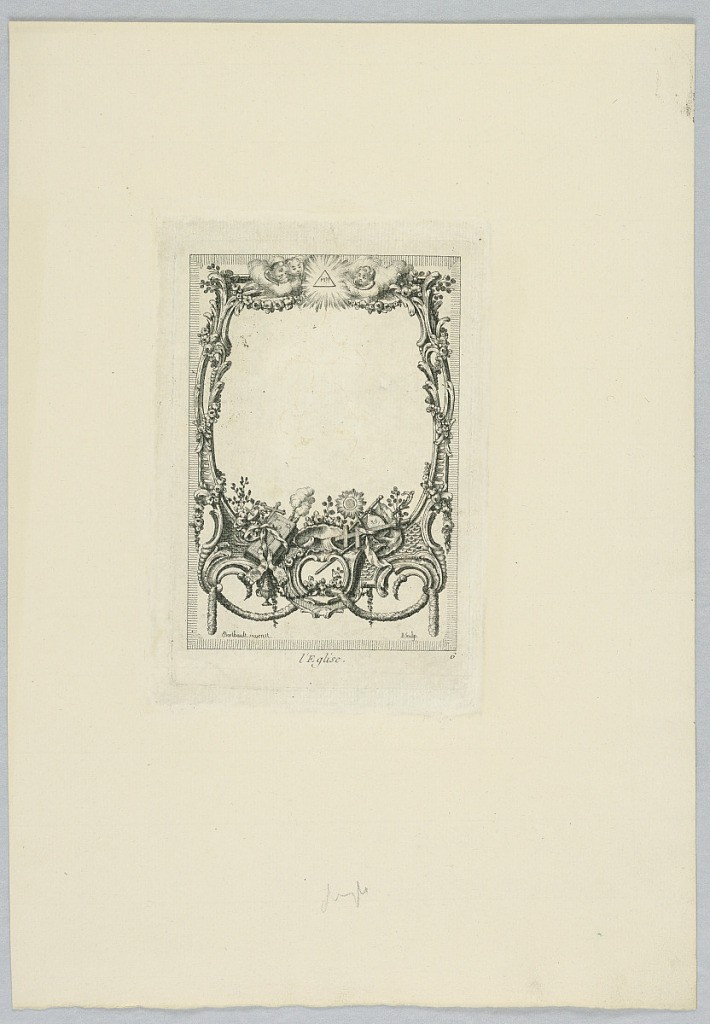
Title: Cartel with Ecclesiastical Motifs
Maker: Pierre-Gabriel Berthault, French, 1737–1831
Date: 1748–1776
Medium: Engraving on paper
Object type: Print
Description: Cartel with Ecclesiastical Motifs